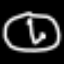
Label: clock